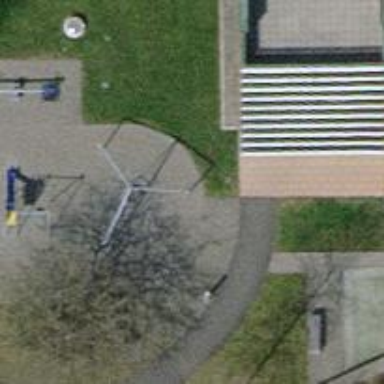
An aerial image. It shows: Playground area for leisure land.